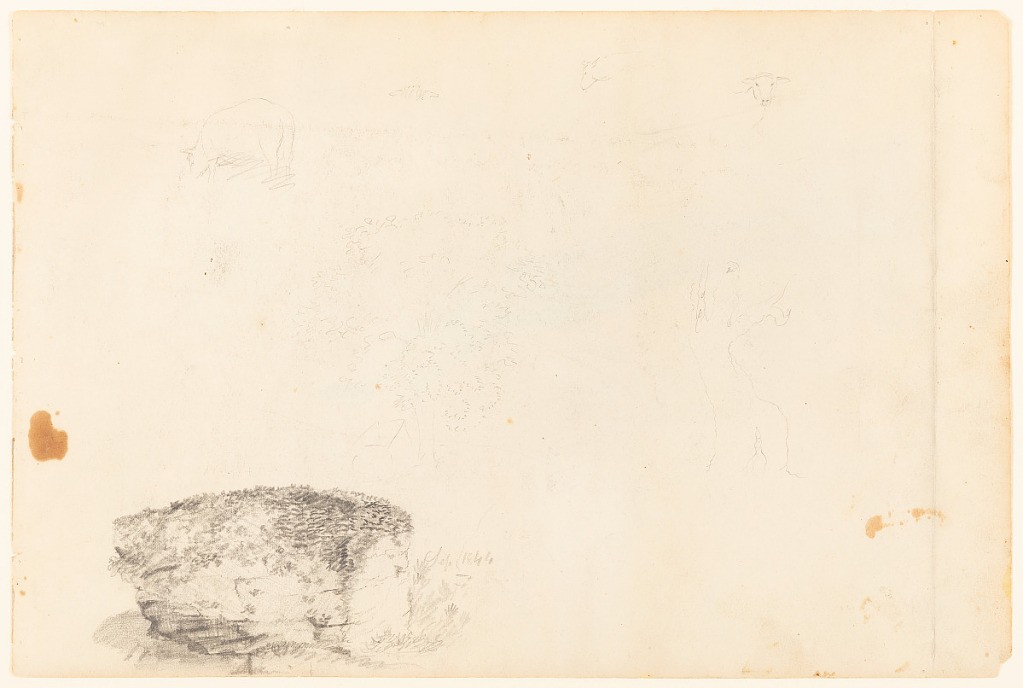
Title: Mixed Sketches, Catskill, New York
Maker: Frederic Edwin Church, American, 1826–1900
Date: September 1844
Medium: Graphite on tan wove paper
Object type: Drawing
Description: Mixed sketches around Catskill, New York, showing a boulder in some detail that is covered in moss, at lower left, a faint deciduous tree beside a house at center, a gnarled tree trunk at center right, and along the upper margin, a grazing lamb seen obliquely from the rear and three views of the heads of lambs.

Verso: Botanical sketch showing a view of the trunk of a birch tree, which grows diagonally from lower left to center. The tree's paper-like bark visibly peels off, giving the trunk a varied texture. The tree's branches and lower boughs are not rendered.